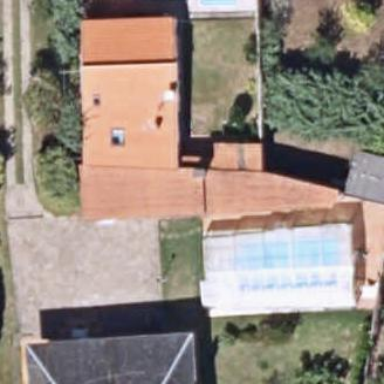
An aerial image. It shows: Simple house.